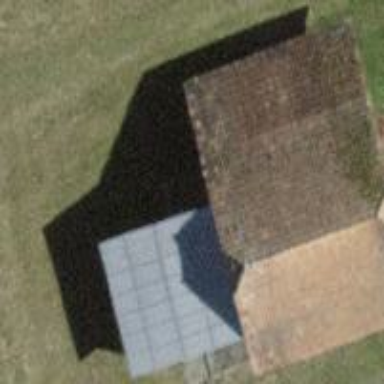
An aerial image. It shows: Rural barn.